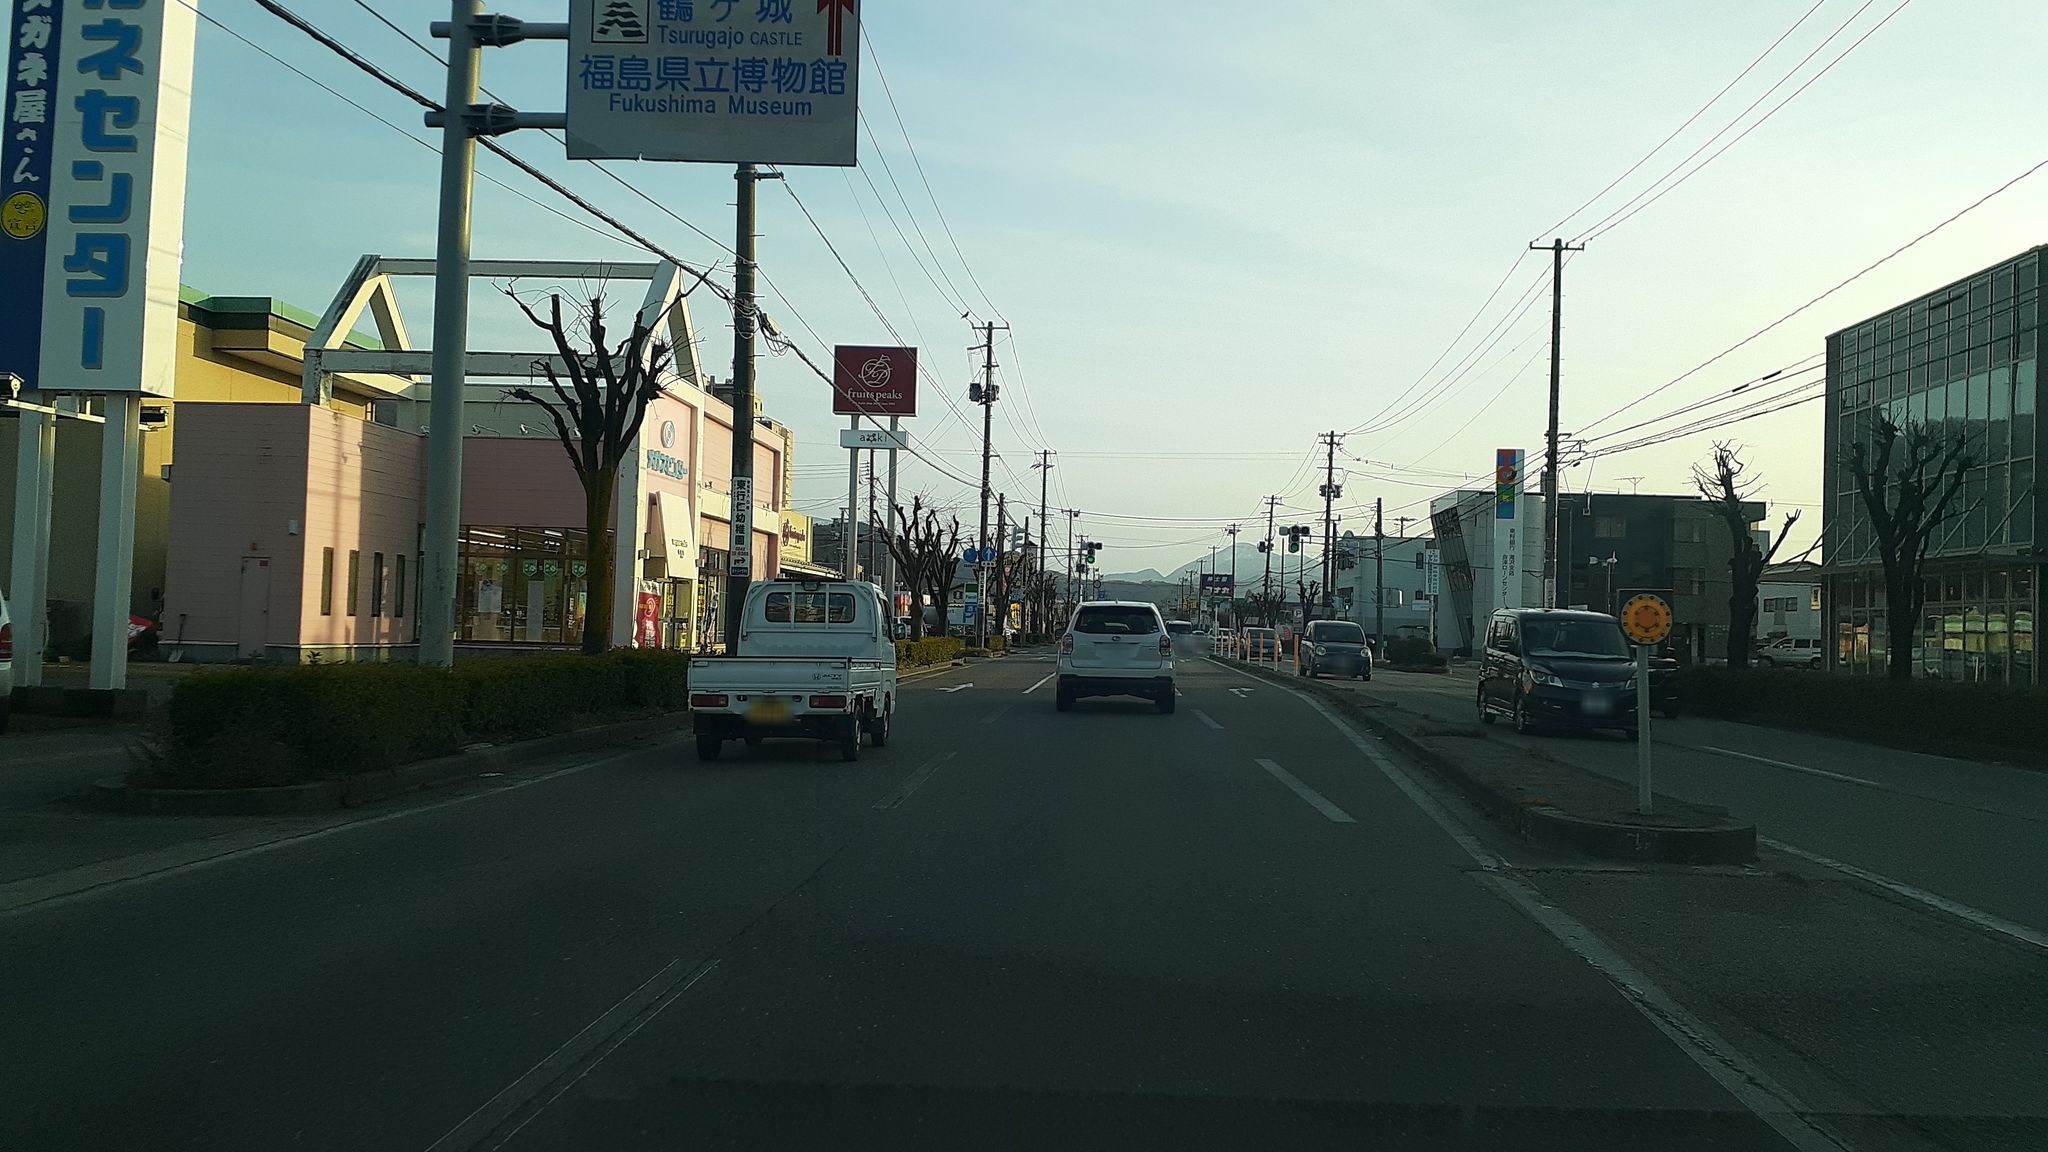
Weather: clear
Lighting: day
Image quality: good
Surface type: railway
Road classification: primary
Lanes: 2.0
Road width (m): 3.8
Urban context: urban centre
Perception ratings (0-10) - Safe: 2.53, Lively: 4.24, Beautiful: 1.95, Boring: 2.82, Depressing: 5.95, Wealthy: 1.72